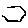
Label: hexagon